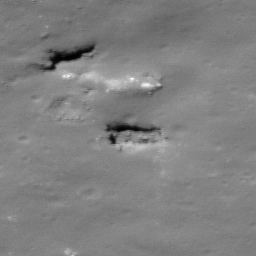
Pit: Proclus 1a
Host crater: Proclus
Host type: impact_melt
Lunar coordinates: latitude 16.297, longitude 46.894